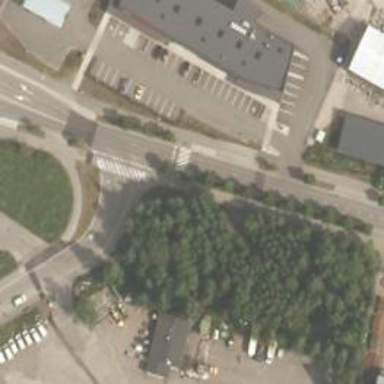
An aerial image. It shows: Asphalt cycleway.